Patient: sex F, age 48
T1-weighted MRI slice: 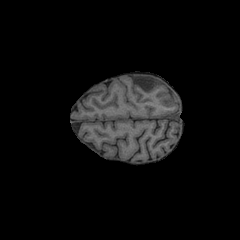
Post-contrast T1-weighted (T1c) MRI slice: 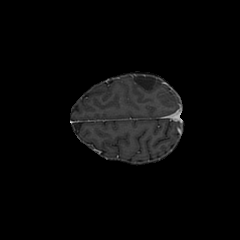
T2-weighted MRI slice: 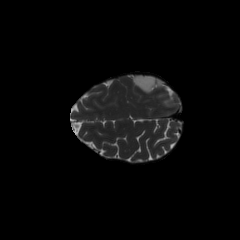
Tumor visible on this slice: yes
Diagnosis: Astrocytoma, IDH-mutant
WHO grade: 3